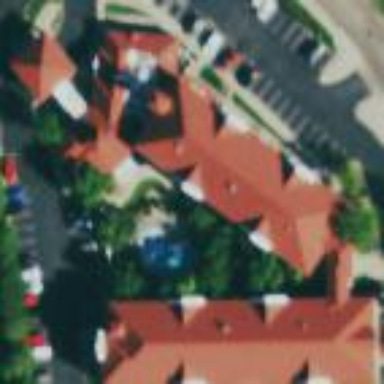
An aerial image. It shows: Hotel building.